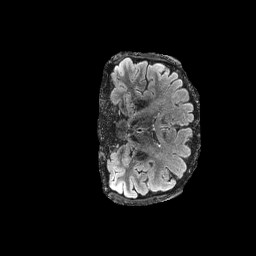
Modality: FLAIR
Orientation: coronal
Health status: ill
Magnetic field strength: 3 T